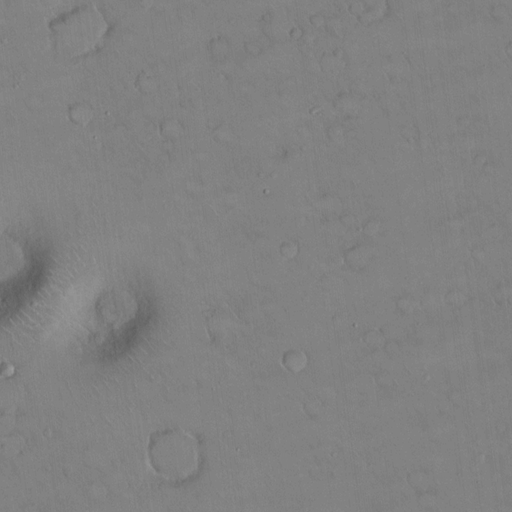
Classes present: Background, Cone